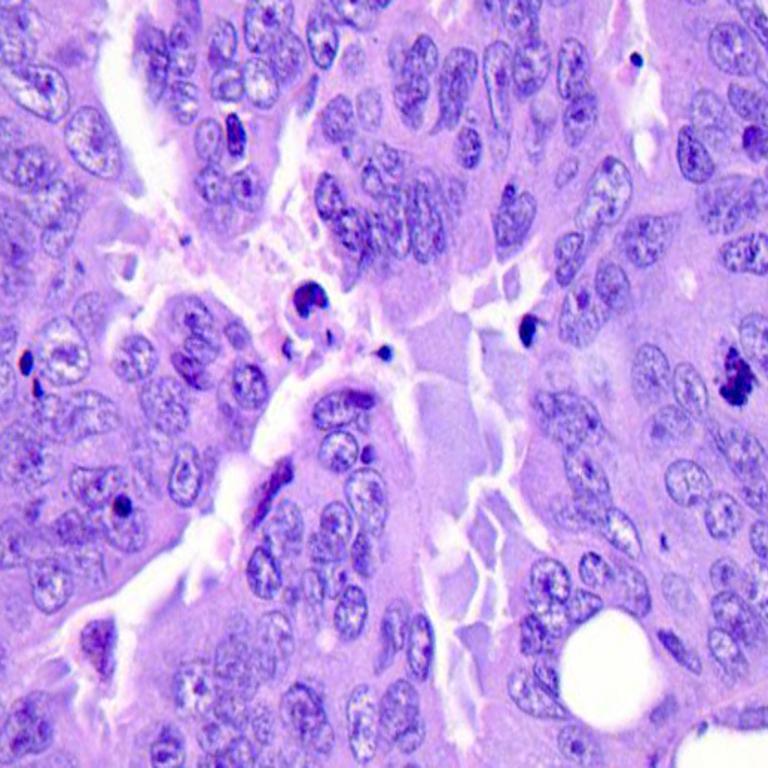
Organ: colon
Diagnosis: adenocarcinomas